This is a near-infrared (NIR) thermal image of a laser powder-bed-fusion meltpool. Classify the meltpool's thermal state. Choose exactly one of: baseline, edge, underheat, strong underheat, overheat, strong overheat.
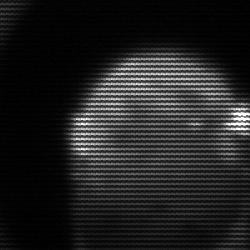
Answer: edge